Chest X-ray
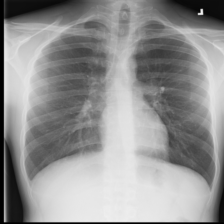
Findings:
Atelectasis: negative
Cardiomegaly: negative
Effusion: negative
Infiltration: negative
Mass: negative
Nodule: negative
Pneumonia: negative
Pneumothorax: negative
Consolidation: negative
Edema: negative
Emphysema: negative
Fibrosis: negative
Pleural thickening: negative
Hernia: negative